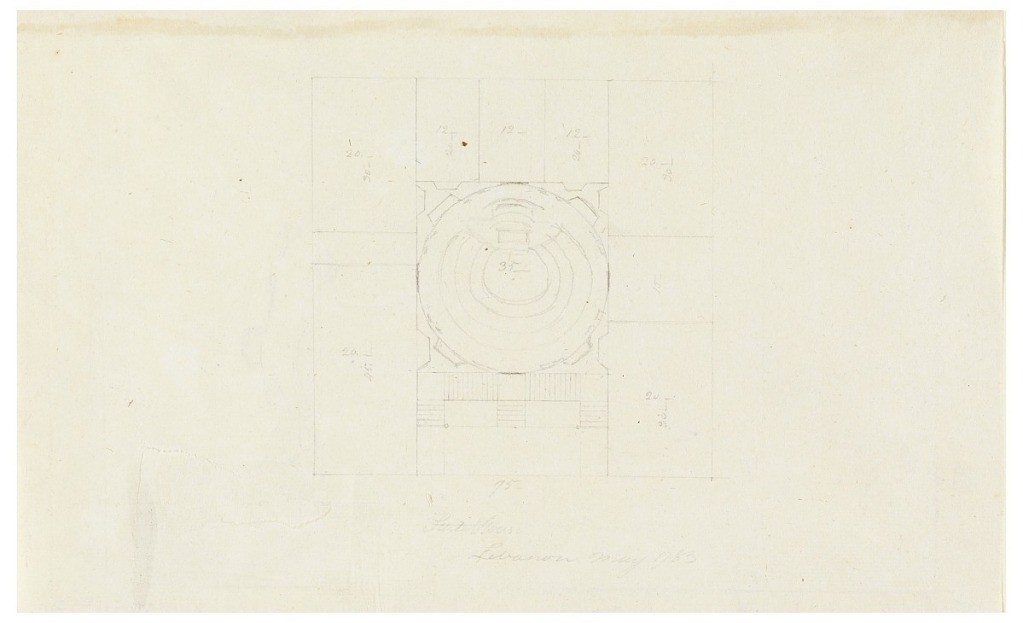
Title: Floor Plan of a Building (Verso of -1)
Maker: John Trumbull, American, 1756–1843
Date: May 3, 1783
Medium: Pen and gray ink on paper
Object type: Drawing
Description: Verso contains faint graphite sketch of a domed, porticoed structure.